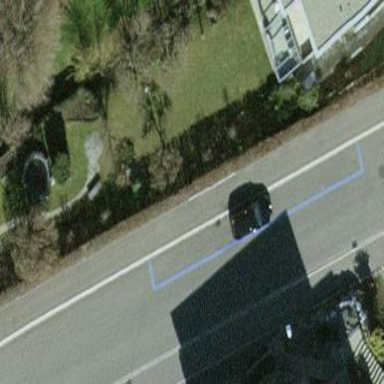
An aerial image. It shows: Asphalt parking lane.